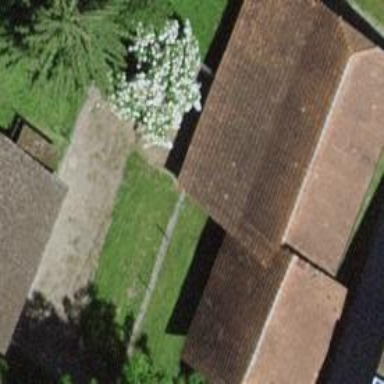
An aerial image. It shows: Barn.